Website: walmart
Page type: payment
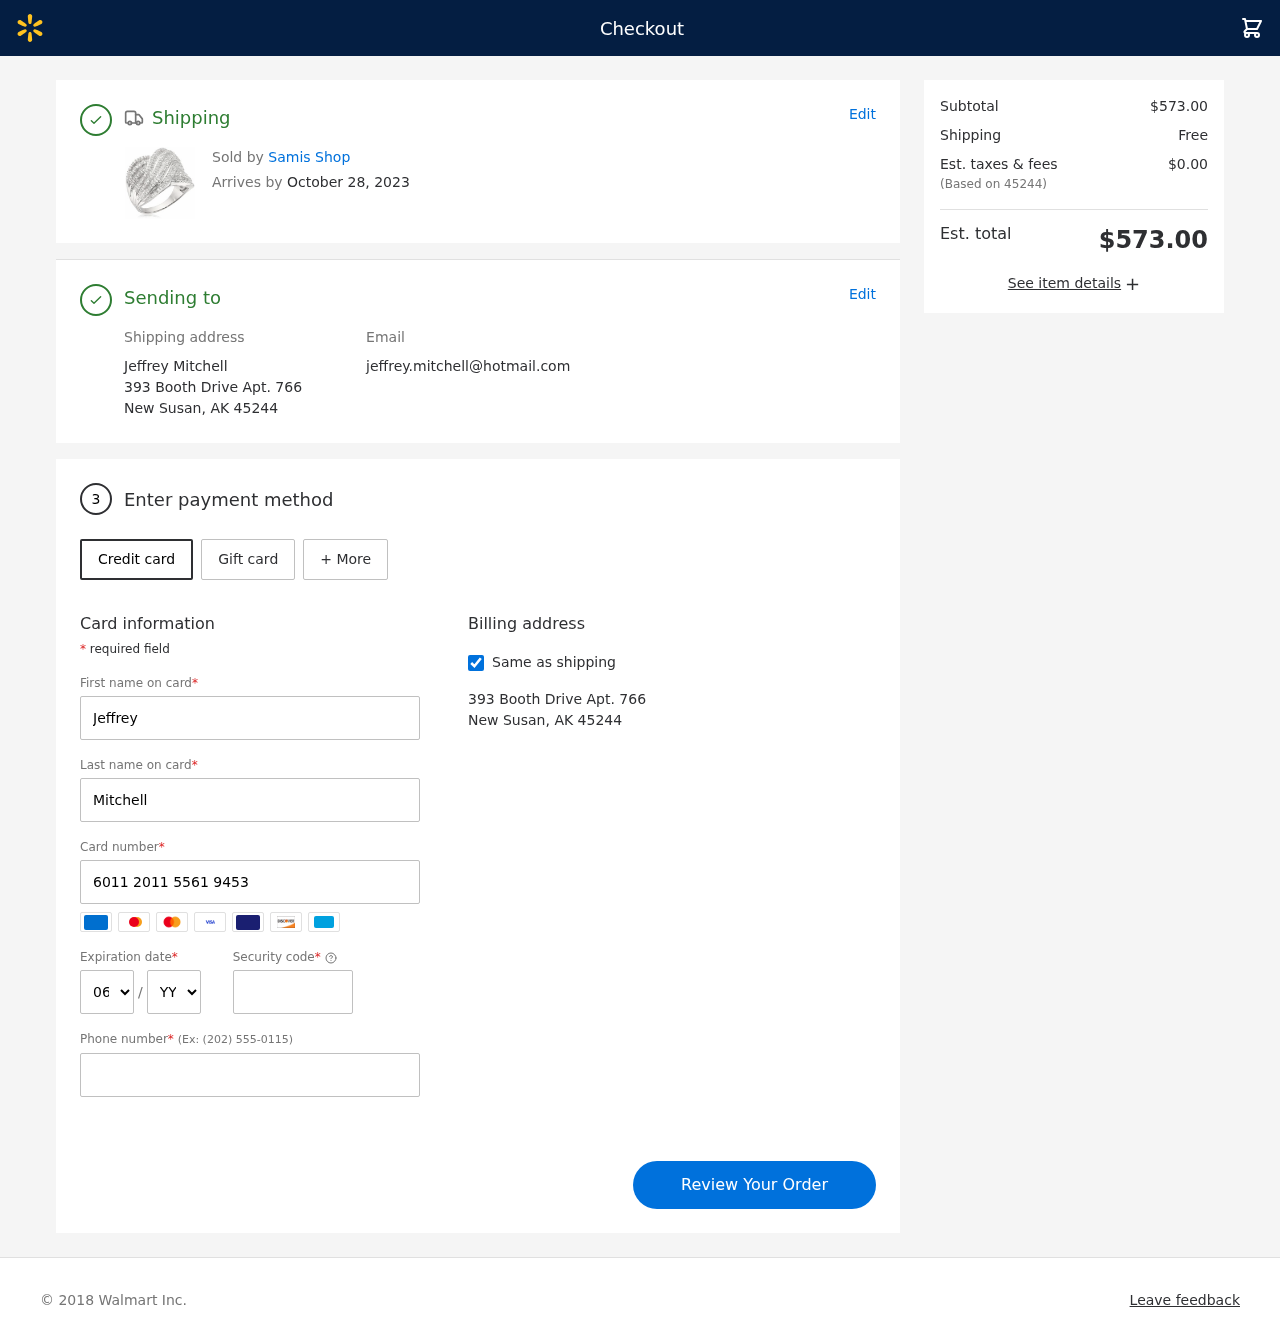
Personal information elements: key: PII_CARD_CVV
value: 678
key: PII_CARD_EXPIRY_MONTH
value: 06
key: PII_CARD_EXPIRY_YEAR
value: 30
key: PII_CARD_NUMBER
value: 6011 2011 5561 9453
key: PII_CITY_STATE_ZIP
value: New Susan, AK 45244
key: PII_EMAIL
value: jeffrey.mitchell@hotmail.com
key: PII_FIRSTNAME
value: Jeffrey
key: PII_FULLNAME
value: Jeffrey Mitchell
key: PII_LASTNAME
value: Mitchell
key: PII_PHONE
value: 6077262341
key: PII_POSTCODE
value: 45244
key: PII_STREET
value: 393 Booth Drive Apt. 766
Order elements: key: ORDER_DELIVERY_DATE
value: October 28, 2023
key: ORDER_SUBTOTAL
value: $573.00
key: ORDER_SHIPPING_COST
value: Free
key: ORDER_TAX
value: $0.00
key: ORDER_TOTAL
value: $573.00